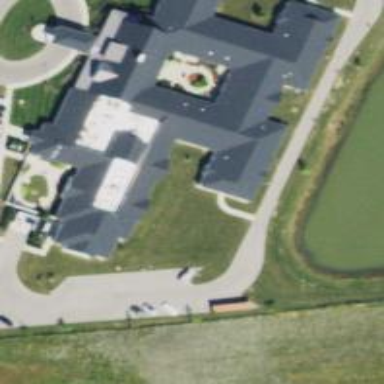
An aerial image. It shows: Nursing home building.